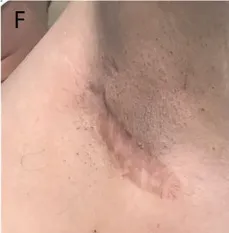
Illustrations of the case reports 1.
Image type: medical_photograph (skin_photograph)